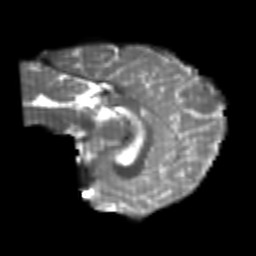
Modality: T2w
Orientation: sagittal
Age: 24
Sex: female
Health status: healthy
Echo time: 0.074 s